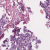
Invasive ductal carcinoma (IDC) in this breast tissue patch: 1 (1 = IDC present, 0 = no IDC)